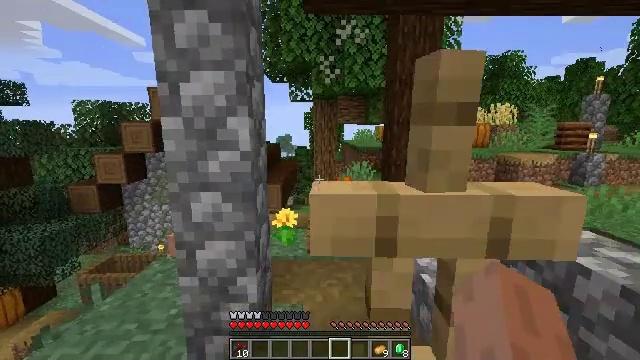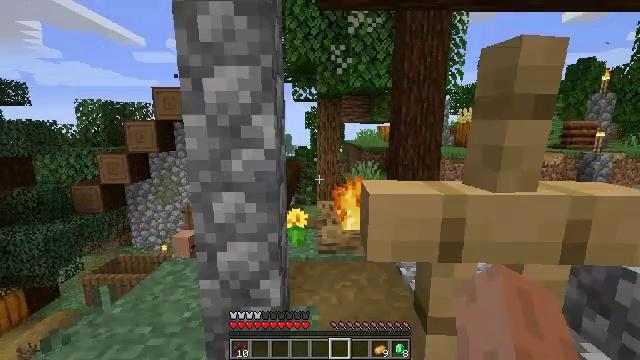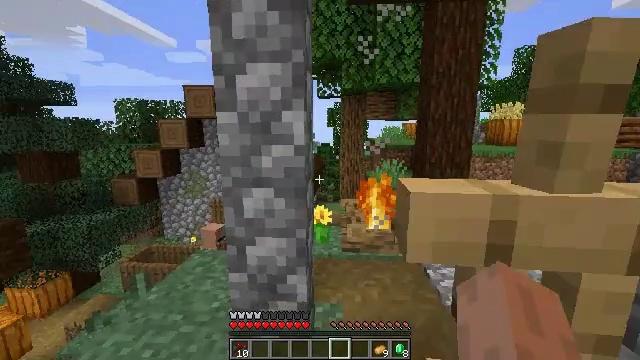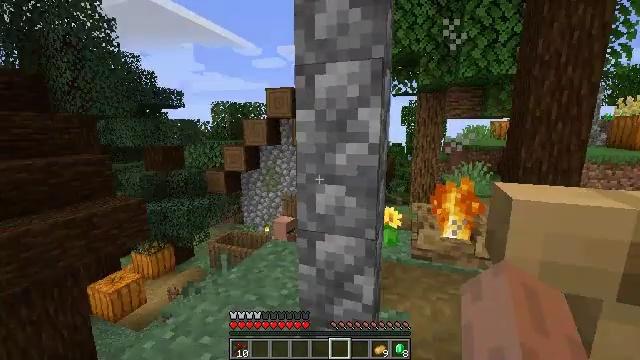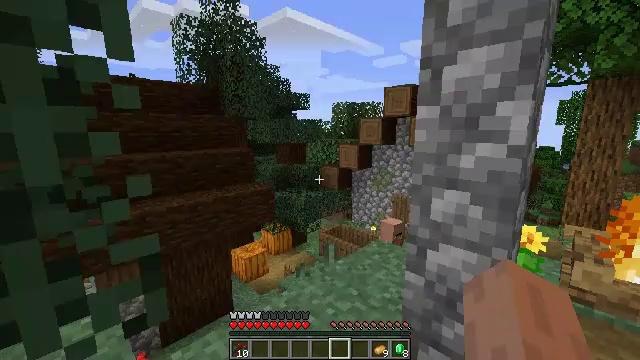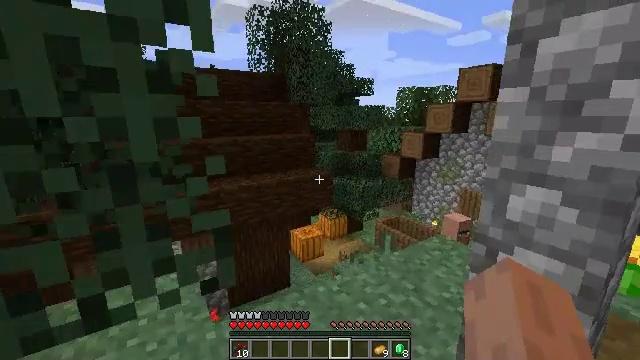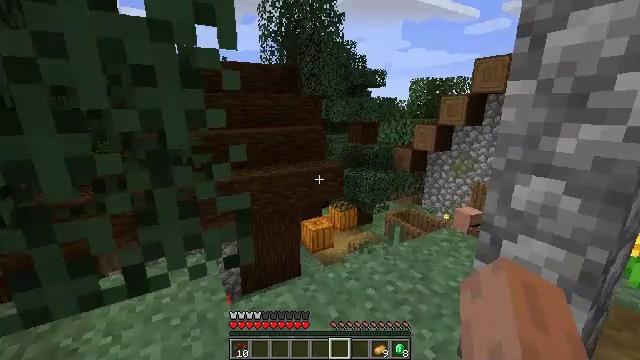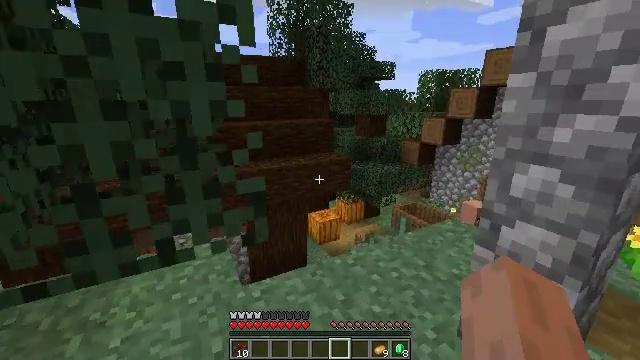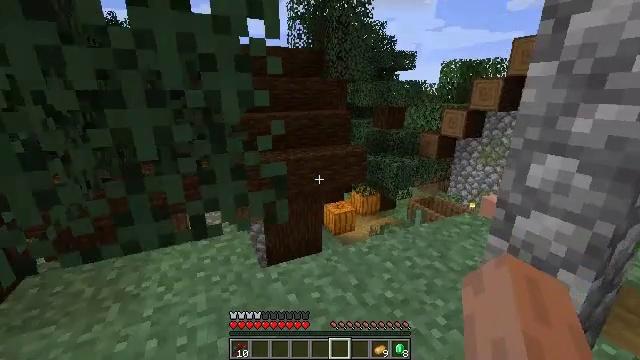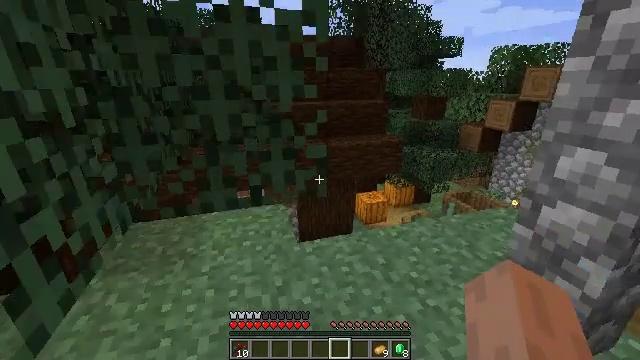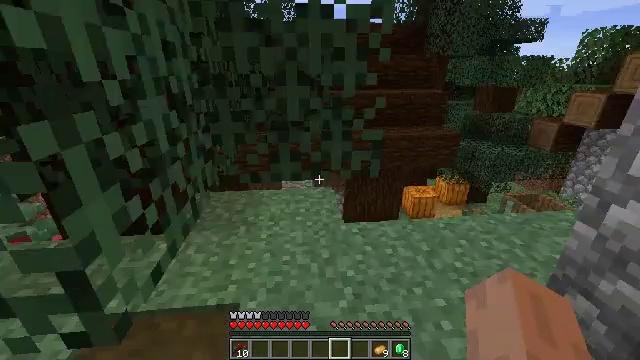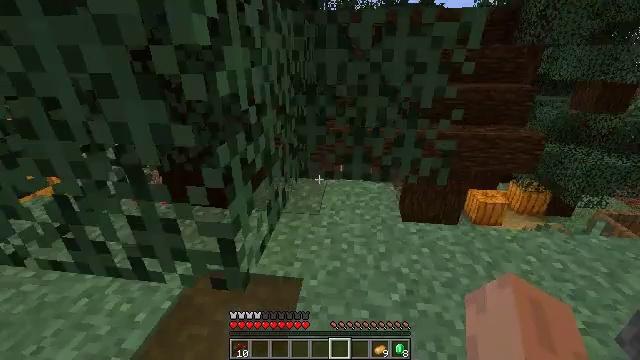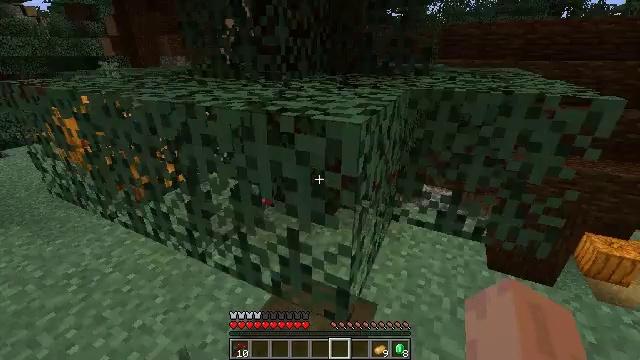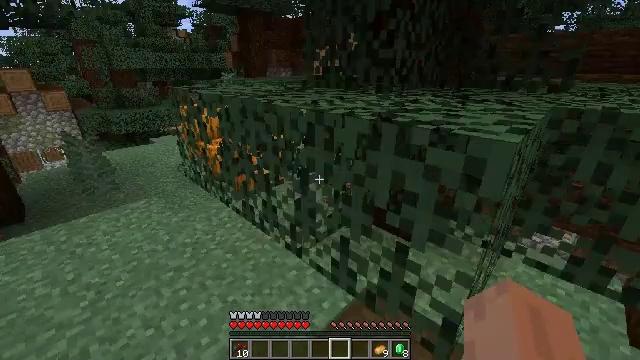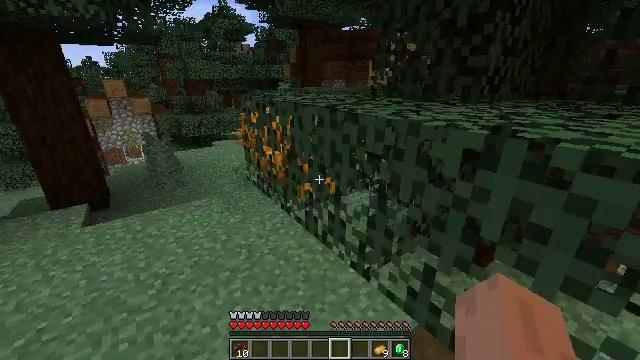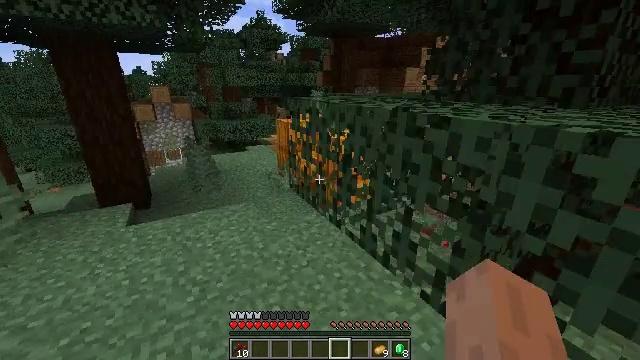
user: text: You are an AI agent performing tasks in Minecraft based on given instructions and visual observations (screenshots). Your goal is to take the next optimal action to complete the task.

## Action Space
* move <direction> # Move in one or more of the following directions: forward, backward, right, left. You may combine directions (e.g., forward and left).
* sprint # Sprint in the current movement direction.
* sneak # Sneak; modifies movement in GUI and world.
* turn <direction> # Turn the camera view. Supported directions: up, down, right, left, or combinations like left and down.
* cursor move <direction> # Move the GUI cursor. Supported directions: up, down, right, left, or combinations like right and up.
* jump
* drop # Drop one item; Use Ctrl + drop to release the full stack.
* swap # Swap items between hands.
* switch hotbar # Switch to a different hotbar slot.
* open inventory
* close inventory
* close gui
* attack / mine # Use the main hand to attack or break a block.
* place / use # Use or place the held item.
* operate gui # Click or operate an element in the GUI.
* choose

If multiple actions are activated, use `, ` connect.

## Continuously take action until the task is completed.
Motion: motion action
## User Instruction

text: Remove the purple carpet from the floor.
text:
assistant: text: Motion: no_op
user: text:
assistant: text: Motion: turn left
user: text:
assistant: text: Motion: turn left
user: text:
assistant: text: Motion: turn left
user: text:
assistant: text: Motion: turn left and down
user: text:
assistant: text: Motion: move back, turn left and down
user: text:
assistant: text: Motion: move back, turn left and down
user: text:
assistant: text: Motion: move back, turn left and down
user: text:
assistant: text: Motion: move back, turn left and down
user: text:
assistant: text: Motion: move back and move left, turn left and down
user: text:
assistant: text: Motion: move back and move left, turn left and down
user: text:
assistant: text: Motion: move left, turn left
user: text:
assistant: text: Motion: move forward and move left, turn left and up
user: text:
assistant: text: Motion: move forward and move left, turn left and up
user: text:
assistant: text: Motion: move forward and move left, turn left and up
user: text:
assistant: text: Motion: move forward and move left, turn left and up
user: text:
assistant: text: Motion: move forward, turn left and up
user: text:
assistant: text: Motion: move forward, turn left
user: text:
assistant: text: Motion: move forward
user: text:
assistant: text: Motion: move forward
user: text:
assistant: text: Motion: move forward
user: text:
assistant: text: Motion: move forward
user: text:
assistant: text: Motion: move forward
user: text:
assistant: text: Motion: move forward
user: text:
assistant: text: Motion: move forward
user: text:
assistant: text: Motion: move forward
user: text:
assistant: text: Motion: move forward
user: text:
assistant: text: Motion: move forward
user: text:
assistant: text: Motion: move forward
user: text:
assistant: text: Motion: move forward